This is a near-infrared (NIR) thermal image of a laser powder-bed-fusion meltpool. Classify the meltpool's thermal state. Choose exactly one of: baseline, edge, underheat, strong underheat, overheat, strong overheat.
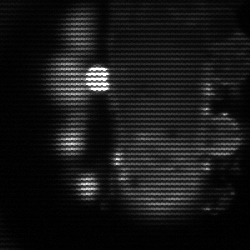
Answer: strong underheat